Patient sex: M
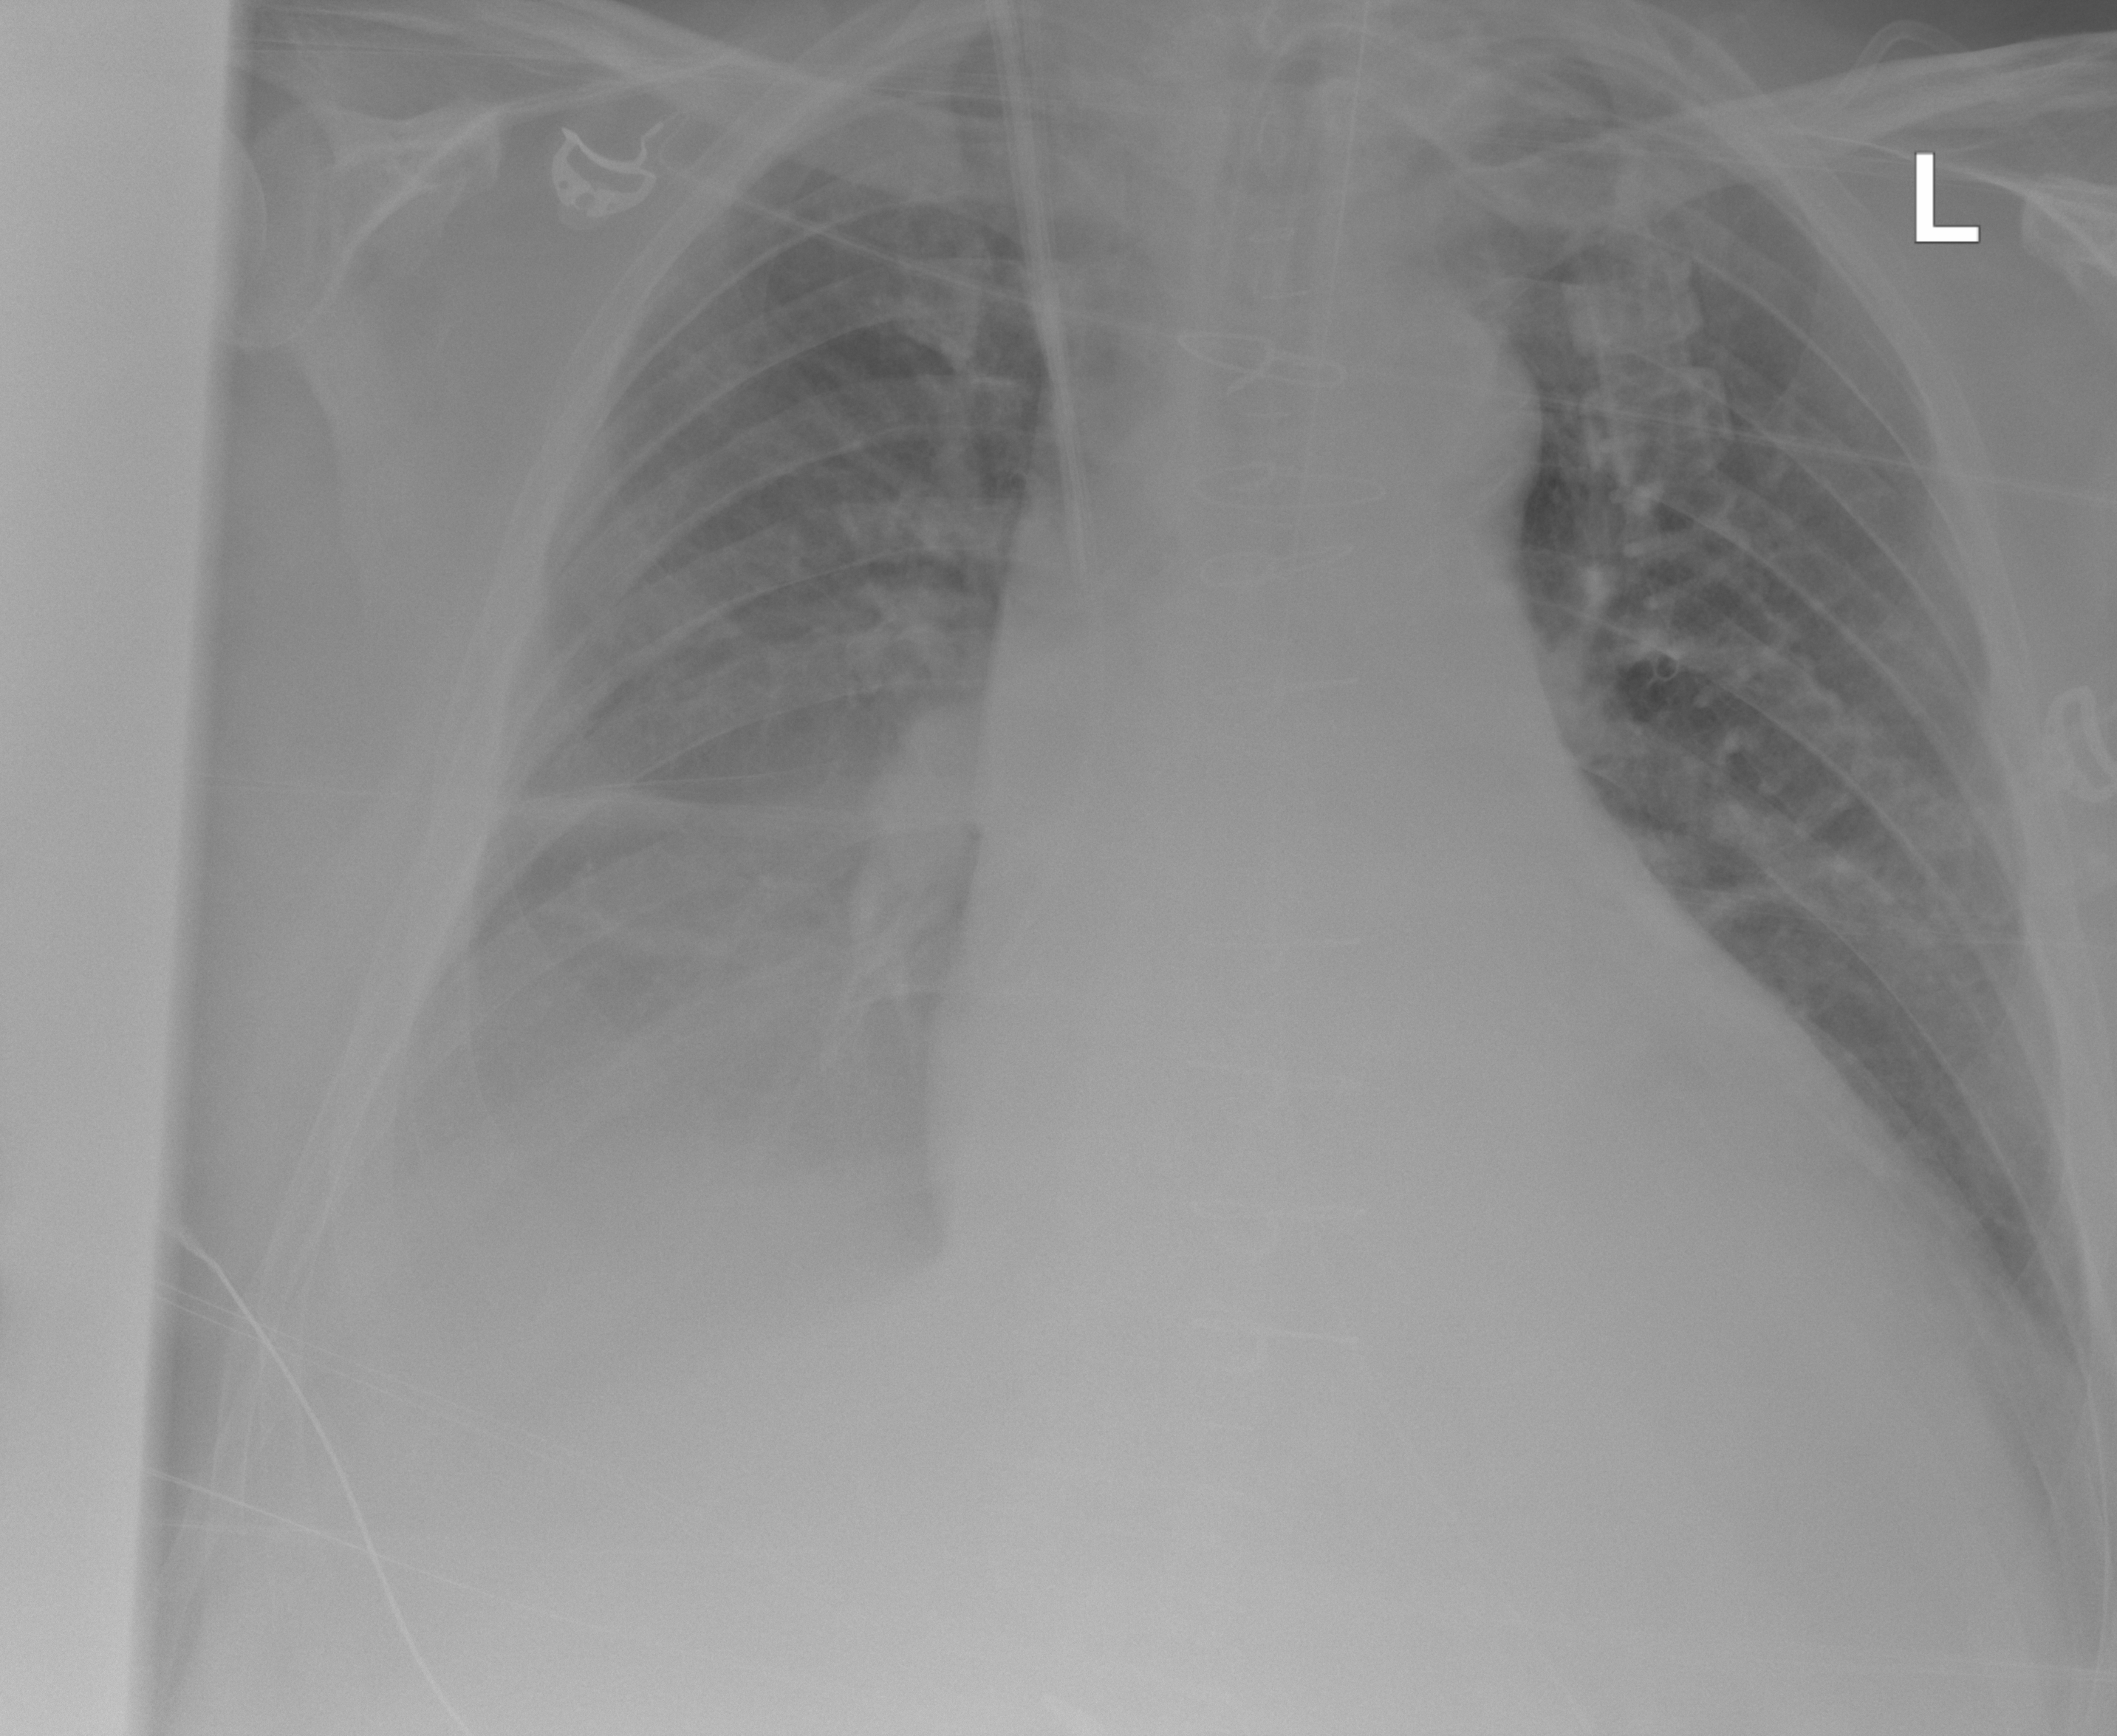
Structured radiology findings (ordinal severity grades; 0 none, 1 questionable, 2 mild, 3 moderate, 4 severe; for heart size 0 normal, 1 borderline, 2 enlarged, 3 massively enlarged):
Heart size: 2
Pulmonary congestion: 1
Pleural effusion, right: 3
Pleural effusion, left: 0
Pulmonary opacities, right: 0
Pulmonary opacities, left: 0
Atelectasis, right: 2
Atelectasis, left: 1